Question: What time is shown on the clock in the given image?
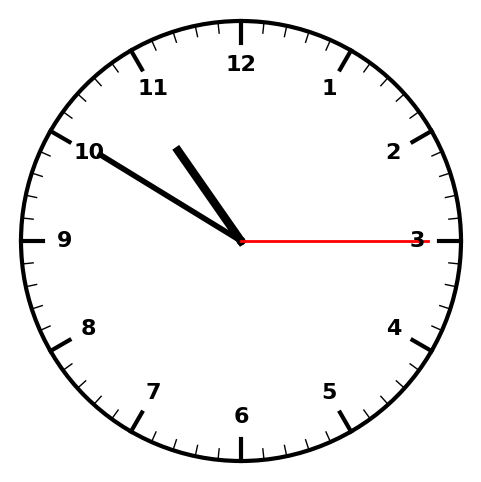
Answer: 10:50:15